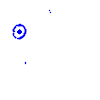
Particle: pion